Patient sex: M
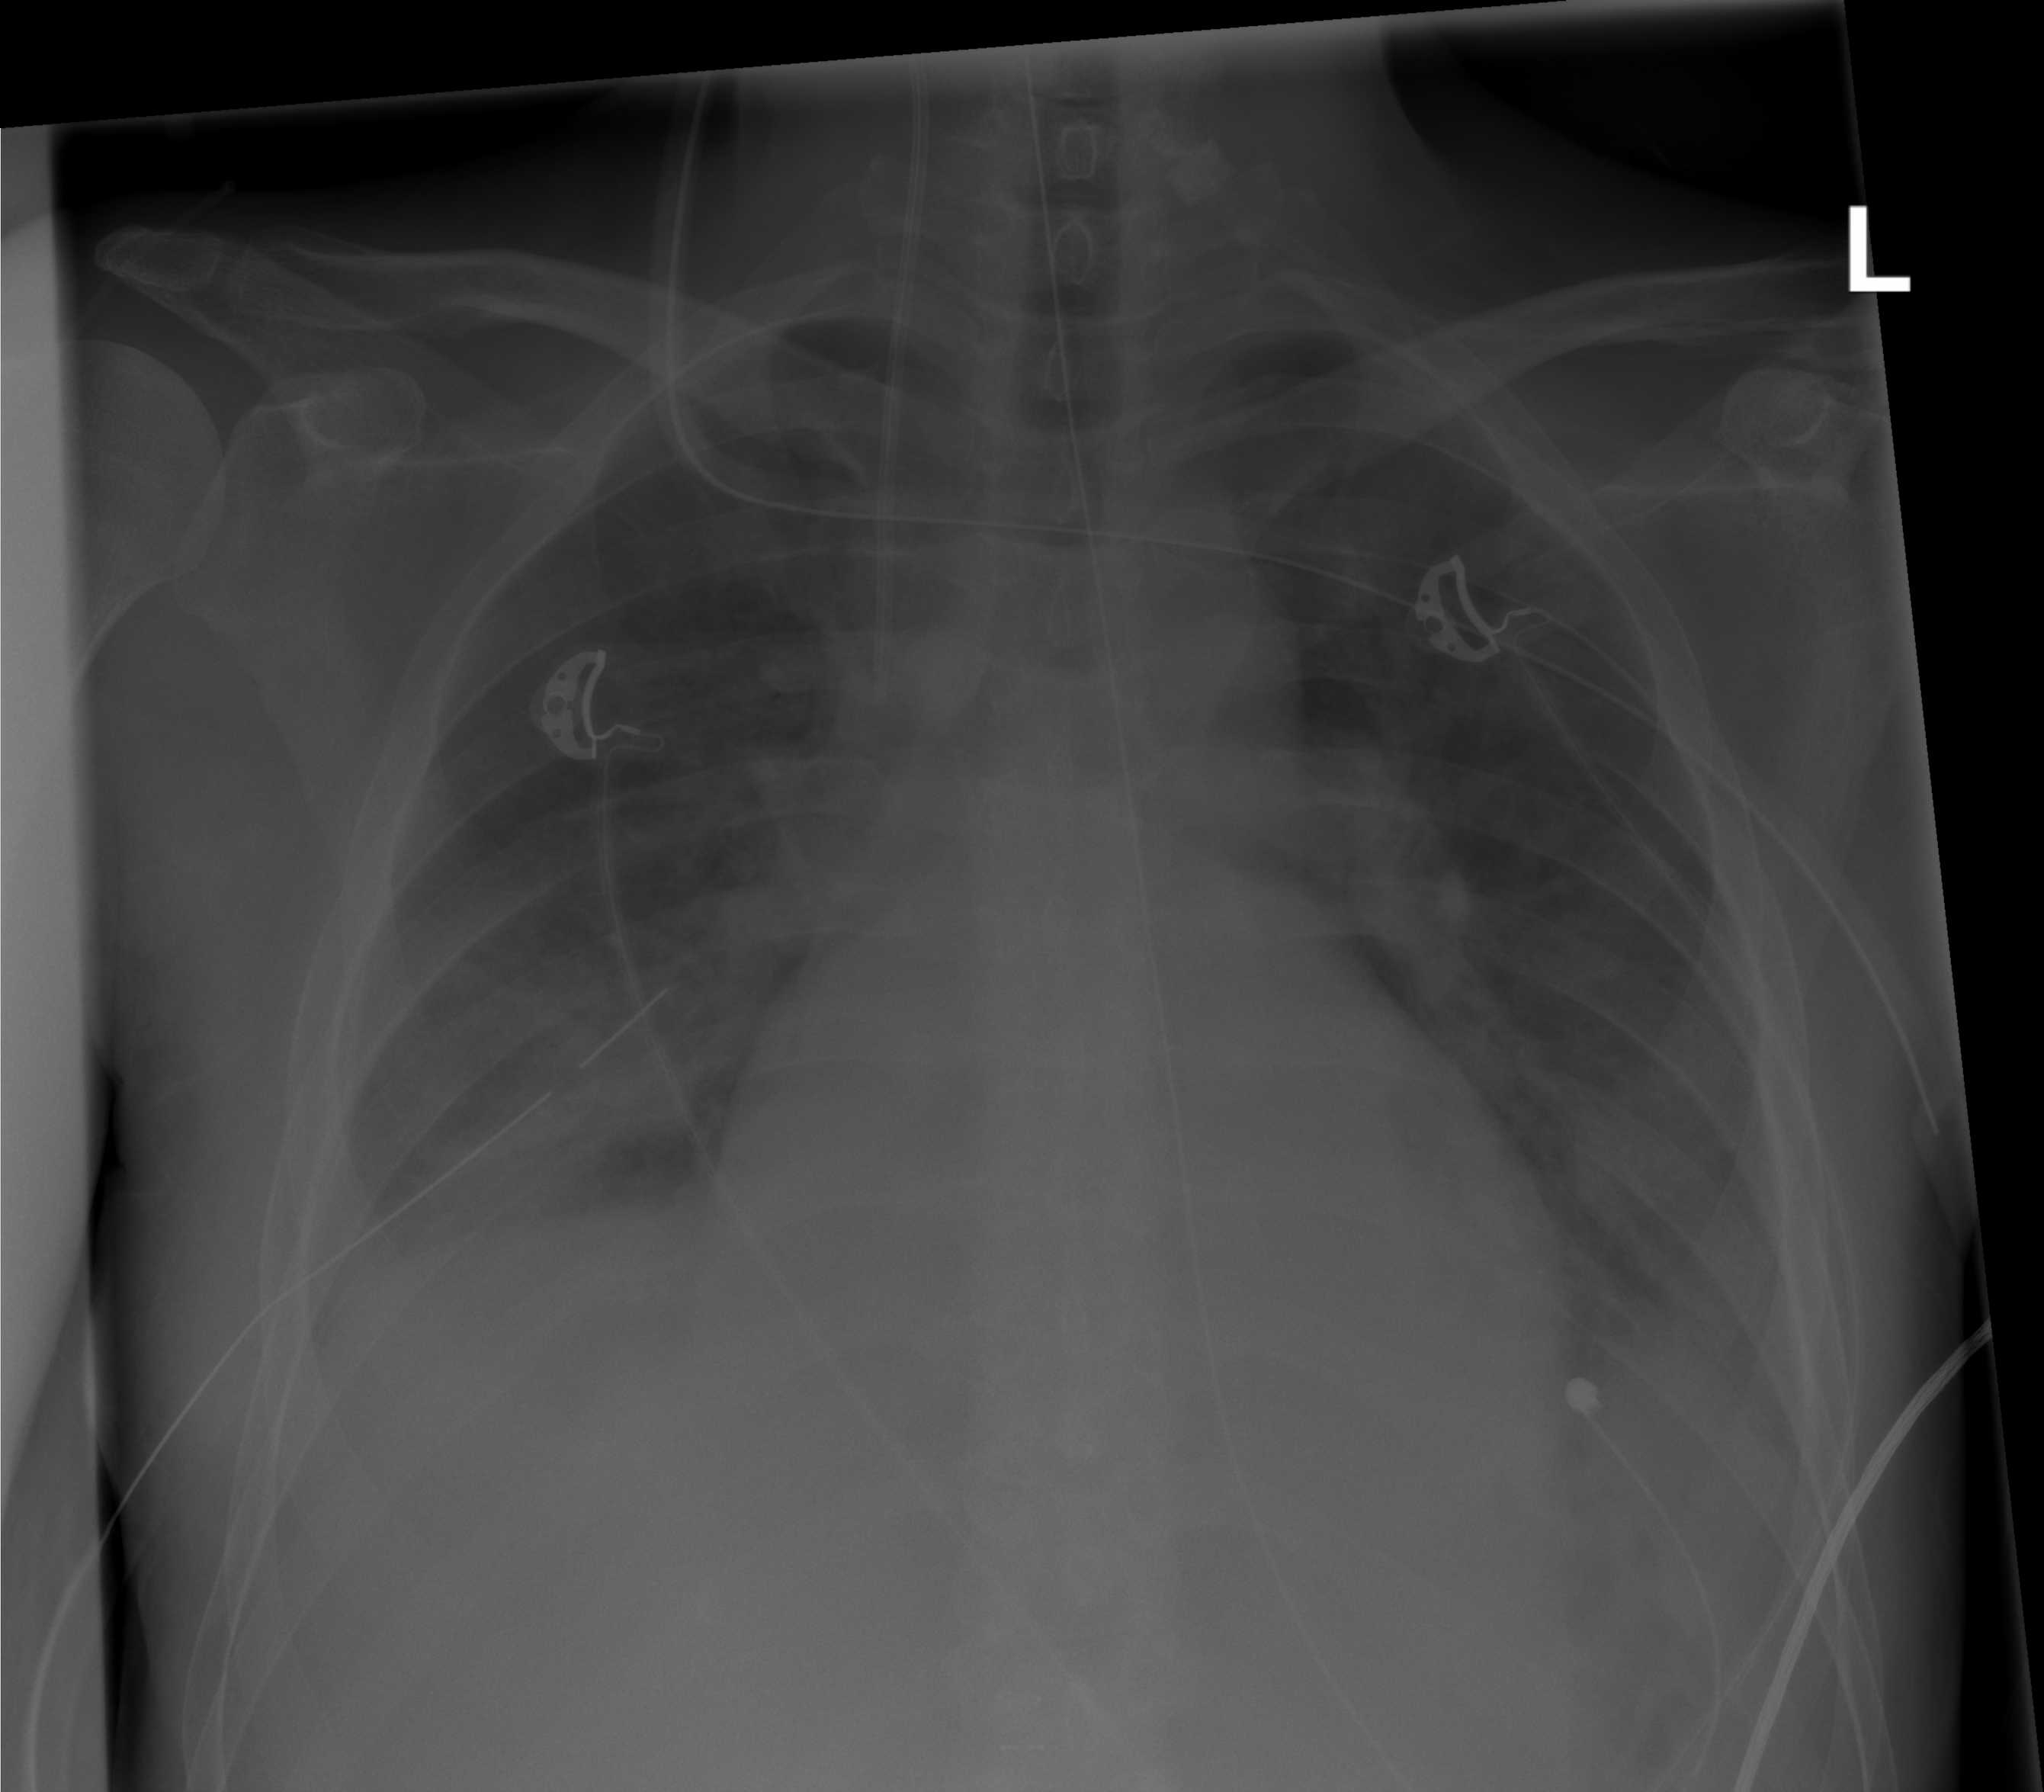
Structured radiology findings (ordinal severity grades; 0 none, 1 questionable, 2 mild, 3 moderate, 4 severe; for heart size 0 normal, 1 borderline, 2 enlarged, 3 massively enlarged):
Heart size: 2
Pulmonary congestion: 2
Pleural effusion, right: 2
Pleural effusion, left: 2
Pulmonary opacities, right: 2
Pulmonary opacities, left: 2
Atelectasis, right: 2
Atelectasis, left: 2